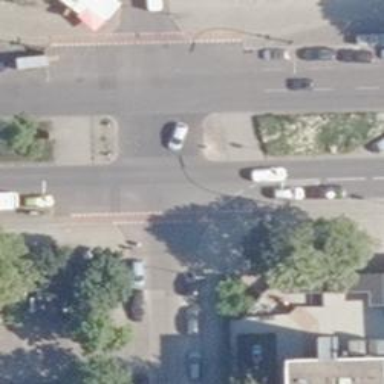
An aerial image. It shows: Secondary road with separate asphalt sidewalk.